Question: On a Windows server with <URL> enabled, calling Invoke-WebRequest like this:
'''
Invoke-WebRequest "http://localhost" -UseBasicParsing -UseDefaultCredentials
'''
Results in this error dialog:

Considering that this script is intended to be run remotely, I'd like to avoid the dialog appearing at all.
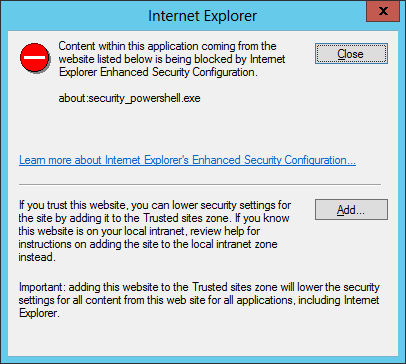
Answer: Click Add and add 'about:security_powershell.exe' to 'Trusted Sites'.